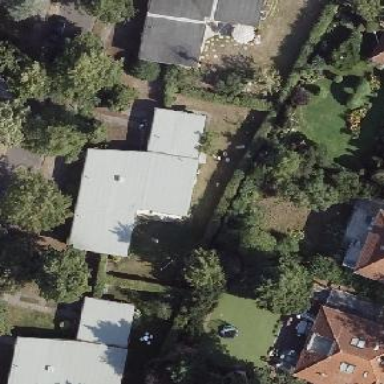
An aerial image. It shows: Detached building with flat roof.